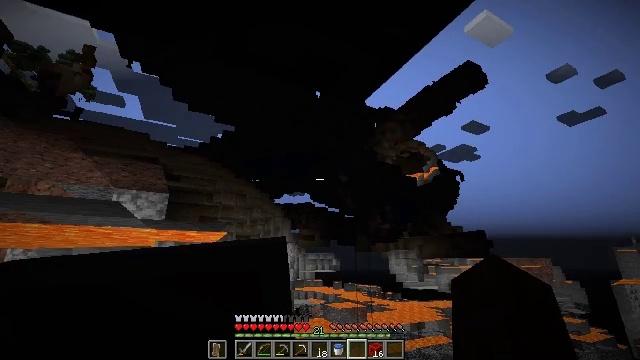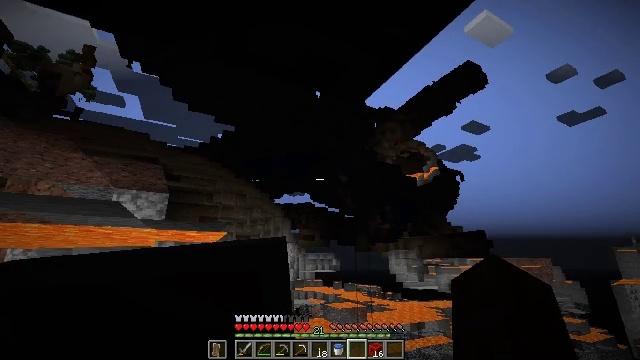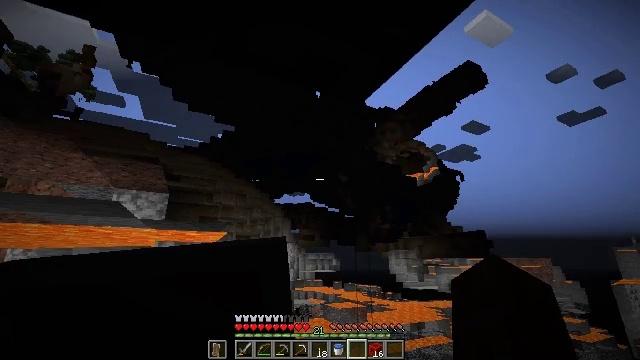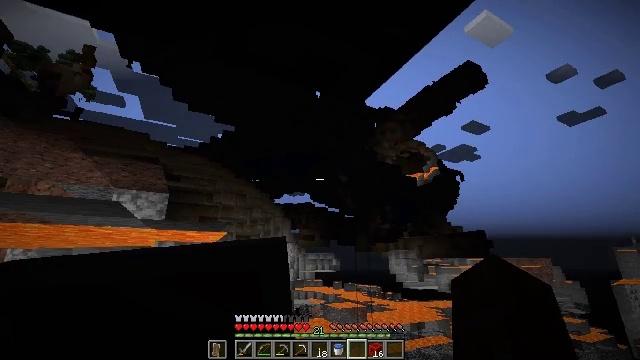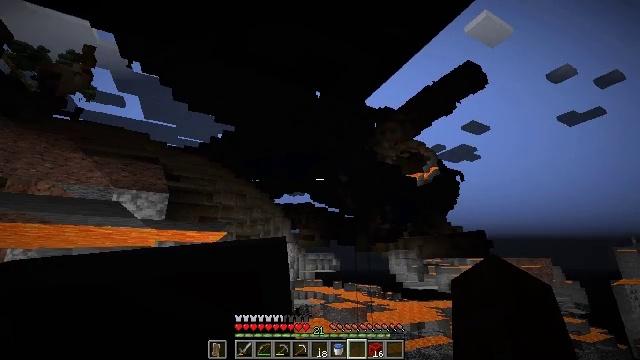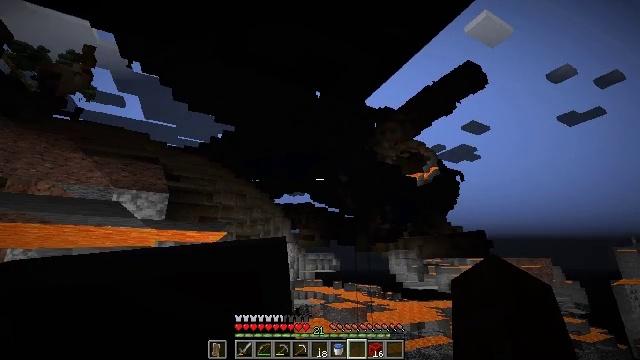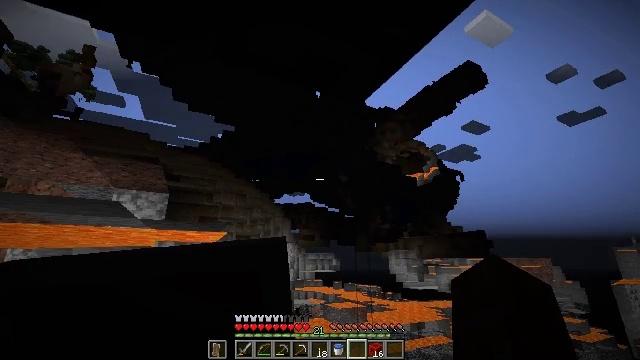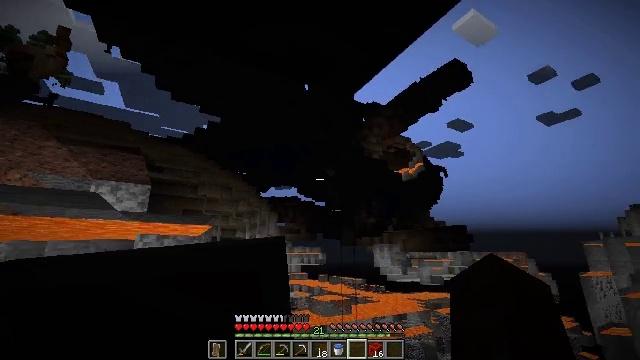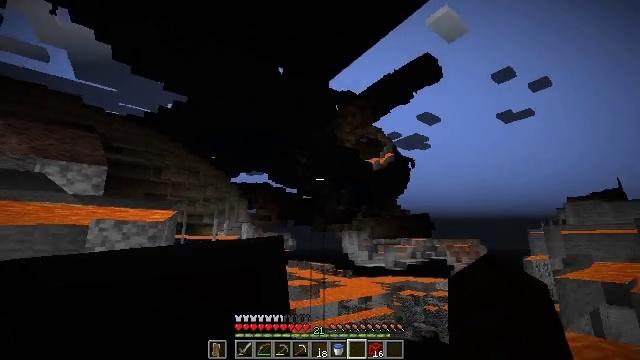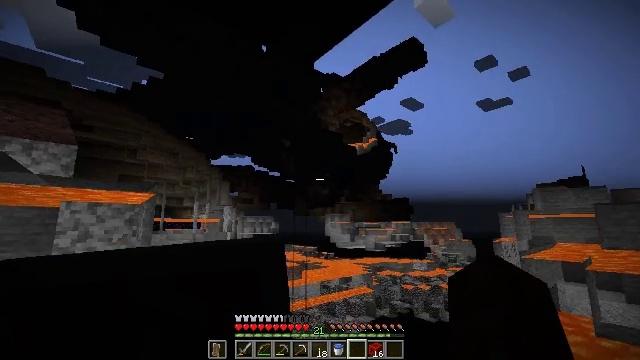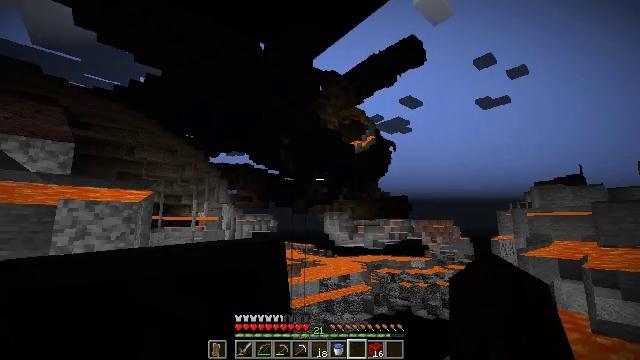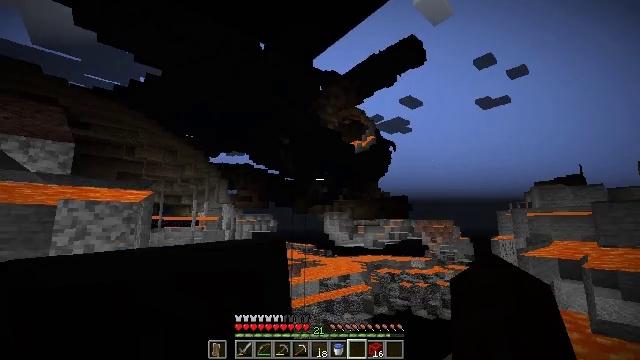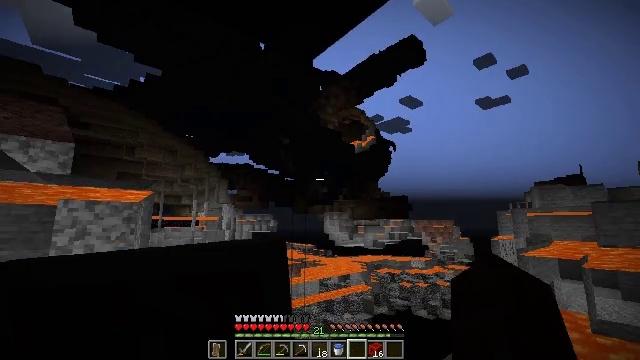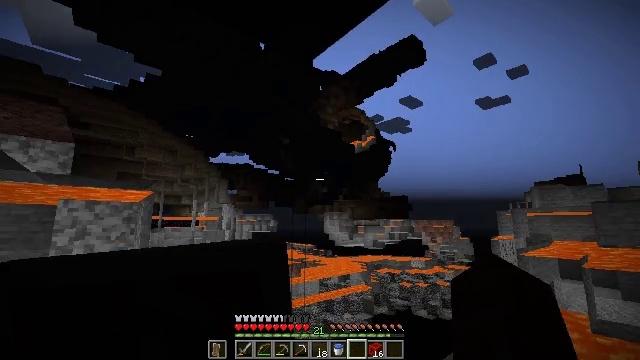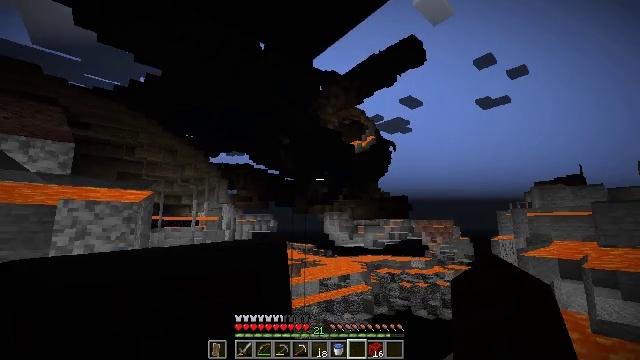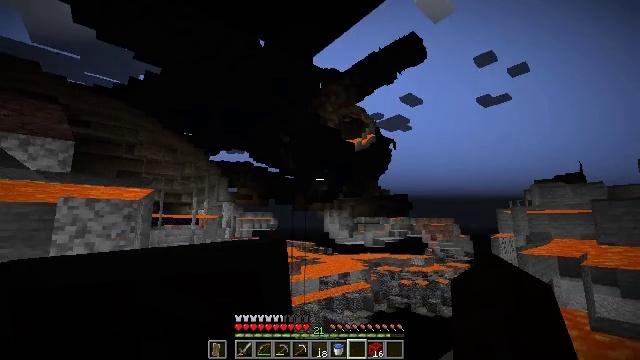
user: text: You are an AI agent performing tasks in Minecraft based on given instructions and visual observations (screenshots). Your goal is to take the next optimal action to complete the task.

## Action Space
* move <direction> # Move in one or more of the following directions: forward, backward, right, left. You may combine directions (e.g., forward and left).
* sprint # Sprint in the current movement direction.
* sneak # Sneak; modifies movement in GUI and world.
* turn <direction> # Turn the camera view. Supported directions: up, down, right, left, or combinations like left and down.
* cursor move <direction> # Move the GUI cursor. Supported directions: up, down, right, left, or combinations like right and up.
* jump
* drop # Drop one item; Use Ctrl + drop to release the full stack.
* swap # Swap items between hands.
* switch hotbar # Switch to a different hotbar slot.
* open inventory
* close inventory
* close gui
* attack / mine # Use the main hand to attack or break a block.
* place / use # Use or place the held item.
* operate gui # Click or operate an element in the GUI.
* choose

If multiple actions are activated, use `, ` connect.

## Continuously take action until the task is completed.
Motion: motion action
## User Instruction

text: Break the piston head to collect it.
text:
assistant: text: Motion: no_op
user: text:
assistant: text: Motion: no_op
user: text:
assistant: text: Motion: no_op
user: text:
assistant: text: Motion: no_op
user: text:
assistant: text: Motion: no_op
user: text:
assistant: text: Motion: no_op
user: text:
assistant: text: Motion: turn right and down
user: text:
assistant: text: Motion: turn right and down
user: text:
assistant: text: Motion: turn right and down
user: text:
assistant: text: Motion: no_op
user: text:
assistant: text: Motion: no_op
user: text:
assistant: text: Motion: no_op
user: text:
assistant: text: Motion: no_op
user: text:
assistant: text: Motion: no_op
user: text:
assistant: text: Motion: no_op
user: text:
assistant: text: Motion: turn right and down
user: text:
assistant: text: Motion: turn right and down
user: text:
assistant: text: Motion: turn right
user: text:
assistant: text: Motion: turn left
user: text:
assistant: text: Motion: no_op
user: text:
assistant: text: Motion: no_op
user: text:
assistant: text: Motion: no_op
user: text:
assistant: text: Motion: no_op
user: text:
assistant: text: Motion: no_op
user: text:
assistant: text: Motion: no_op
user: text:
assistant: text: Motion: no_op
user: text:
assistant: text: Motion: no_op
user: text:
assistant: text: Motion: no_op
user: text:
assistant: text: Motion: turn right and down
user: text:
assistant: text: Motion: turn right and down